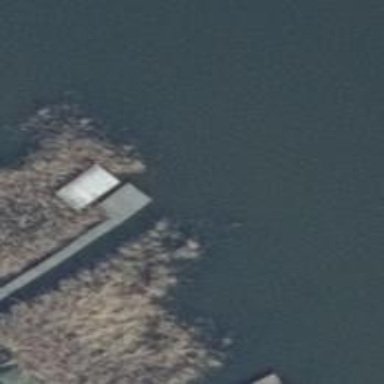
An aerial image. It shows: Man-made pier.